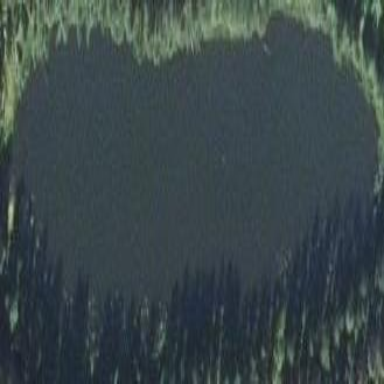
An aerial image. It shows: Pond surrounded by natural water.